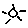
Label: sun